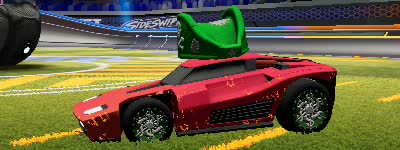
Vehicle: breakout